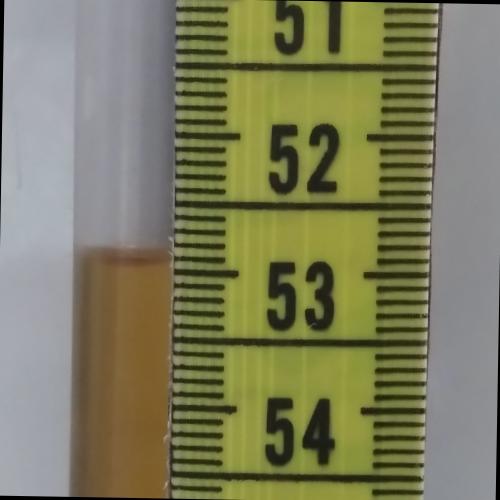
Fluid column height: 52.9 cm